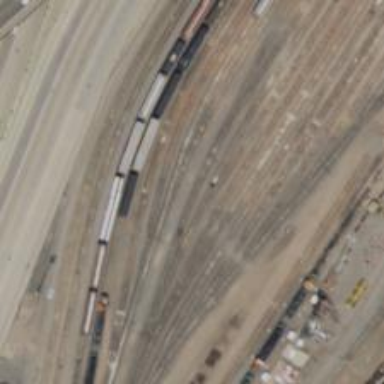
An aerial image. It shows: Railway yard in service.